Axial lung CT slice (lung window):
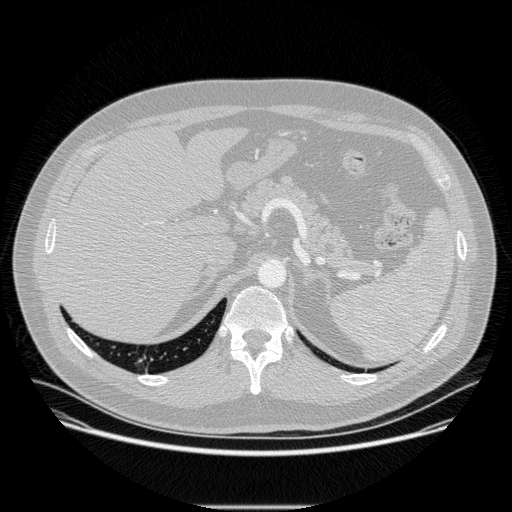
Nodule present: no